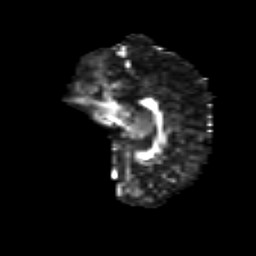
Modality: FA
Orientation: sagittal
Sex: male
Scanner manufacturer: siemens
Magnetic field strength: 3 T
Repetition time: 5 s
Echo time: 0.071 s